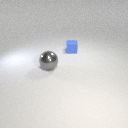
small blue rubber cube to the right of large gray metal sphere